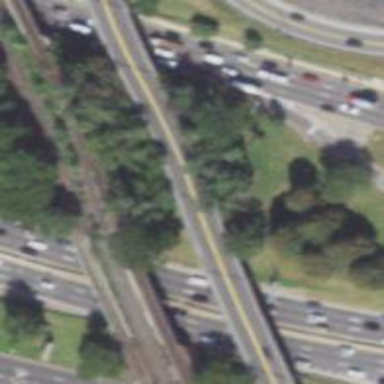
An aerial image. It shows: Bridge with electrified rail.